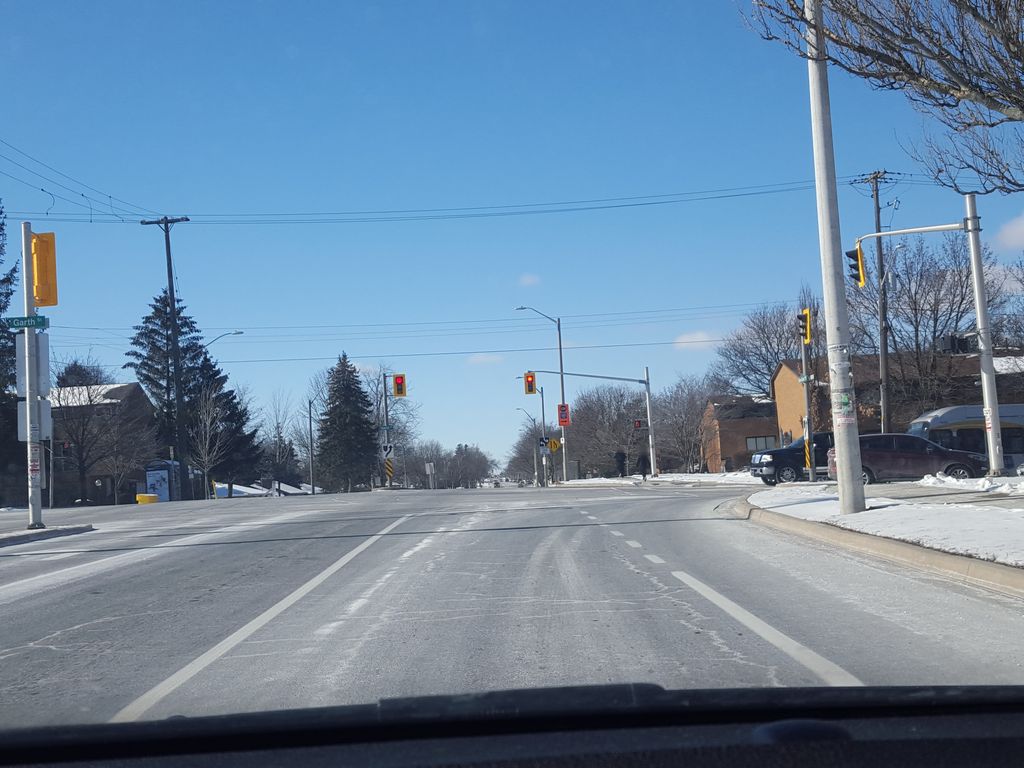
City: hamilton